Aerial crown-view tile of a tropical tree (Barro Colorado Island, Panama), acquired 20250915:
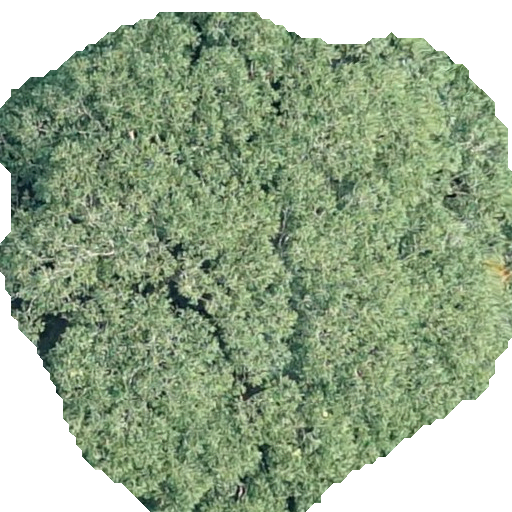
Species: Dipteryx oleifera
GBIF accepted scientific name: Dipteryx oleifera
Crown area: 302.588 m²